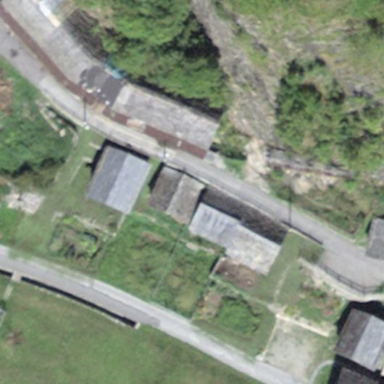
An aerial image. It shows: Farm auxiliary building.